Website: bh-photo
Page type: customer-info-address
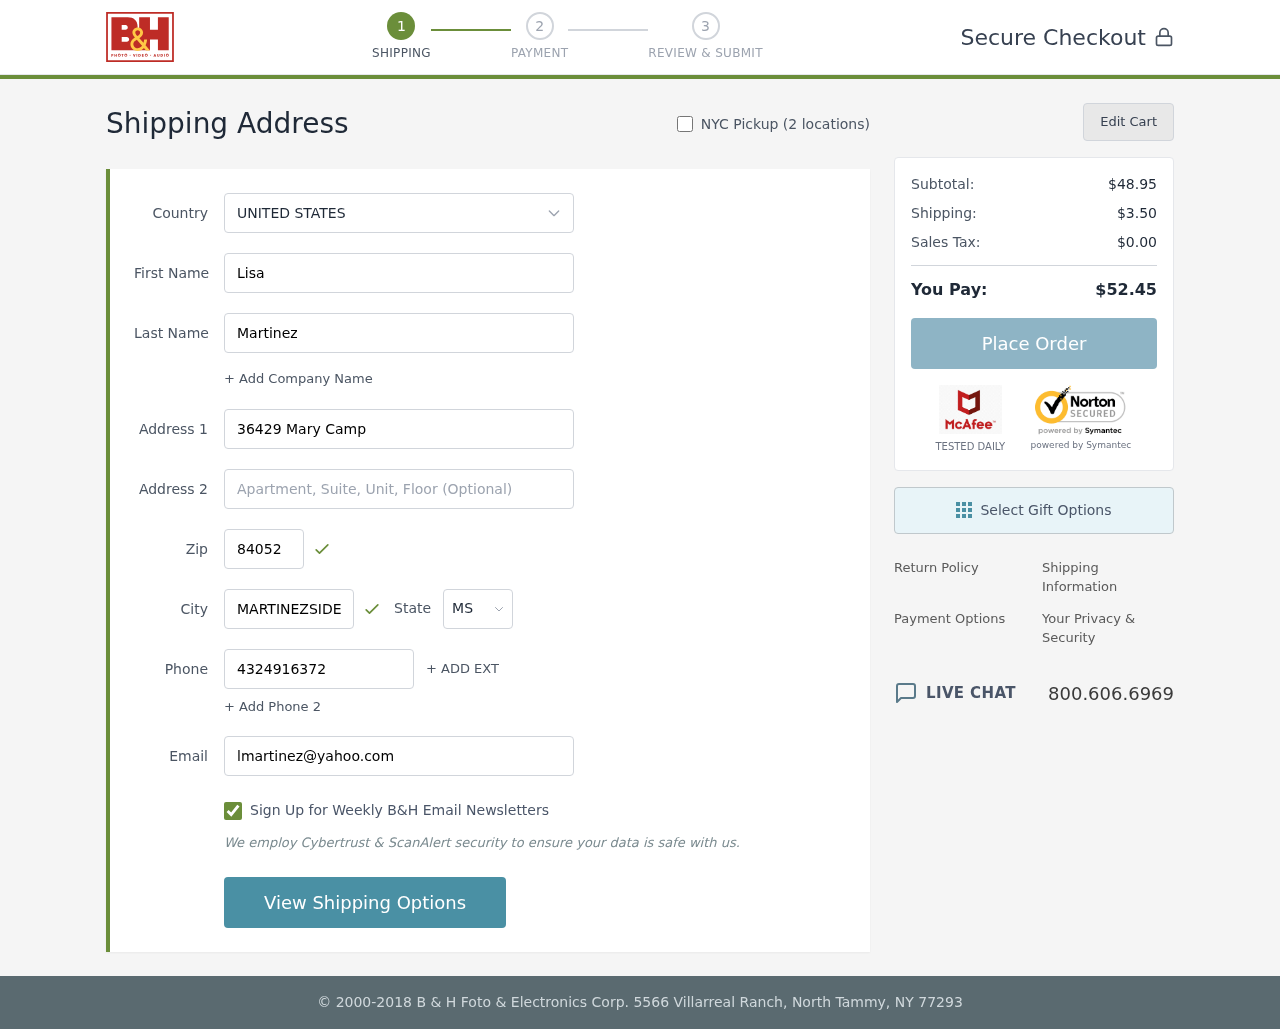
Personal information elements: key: PII_CITY
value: Martinezside
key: PII_COUNTRY
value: United States
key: PII_EMAIL
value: lmartinez@yahoo.com
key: PII_FIRSTNAME
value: Lisa
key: PII_LASTNAME
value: Martinez
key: PII_PHONE
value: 4324916372
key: PII_POSTCODE
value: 84052
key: PII_STATE_ABBR
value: MS
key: PII_STREET
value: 36429 Mary Camp
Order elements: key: ORDER_SUBTOTAL
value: $48.95
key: ORDER_SHIPPING_COST
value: $3.50
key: ORDER_TAX
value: $0.00
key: ORDER_TOTAL
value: $52.45